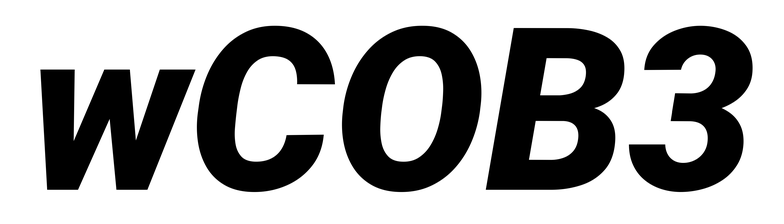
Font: Roboto-Italic_Black_Italic